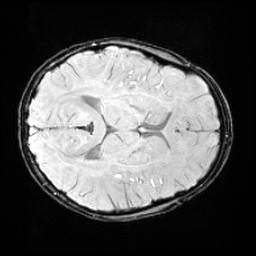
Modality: SWI
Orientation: axial
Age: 12
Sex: female
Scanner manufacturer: siemens
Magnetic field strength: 3 T
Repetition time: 0.027 s
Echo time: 0.02 s